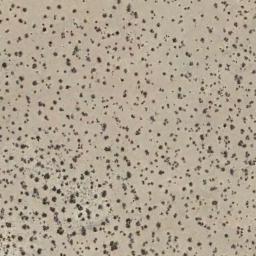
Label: chaparral